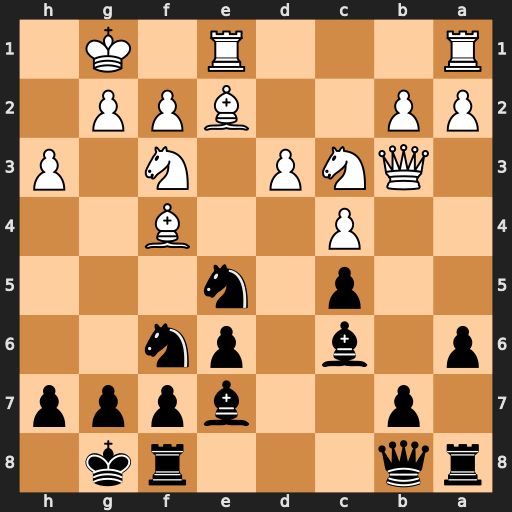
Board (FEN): rq3rk1/1p2bppp/p1b1pn2/2p1n3/2P2B2/1QNP1N1P/PP2BPP1/R3R1K1
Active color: b
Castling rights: -
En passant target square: -
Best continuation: Nxf3+ Bxf3 Qxf4